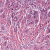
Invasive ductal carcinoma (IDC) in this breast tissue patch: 1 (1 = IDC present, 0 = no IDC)